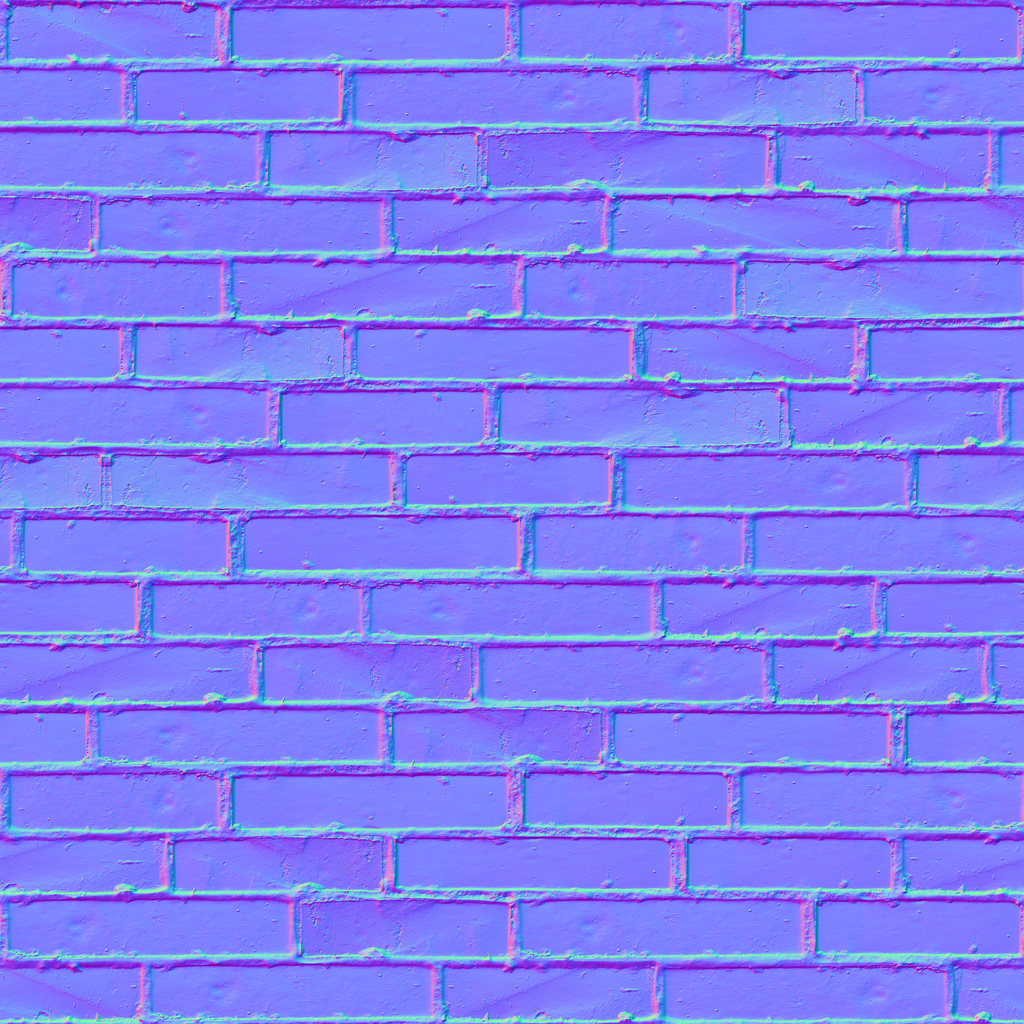
Texture map type: NormalDX